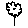
Label: flower